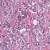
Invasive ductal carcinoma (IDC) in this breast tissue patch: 1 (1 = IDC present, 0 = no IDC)